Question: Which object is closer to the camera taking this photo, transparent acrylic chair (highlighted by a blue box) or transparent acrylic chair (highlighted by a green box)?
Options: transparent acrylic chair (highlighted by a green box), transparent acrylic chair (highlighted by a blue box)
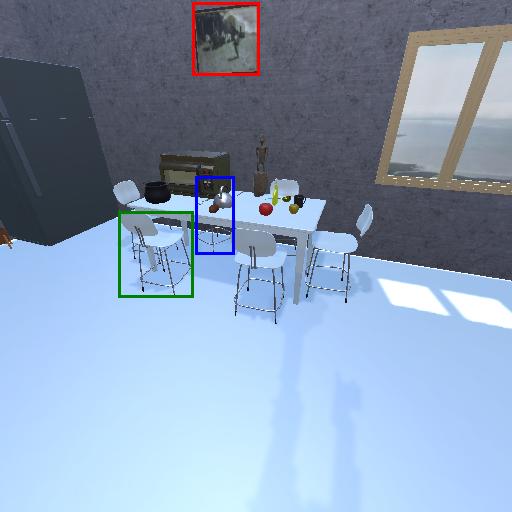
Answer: transparent acrylic chair (highlighted by a green box)